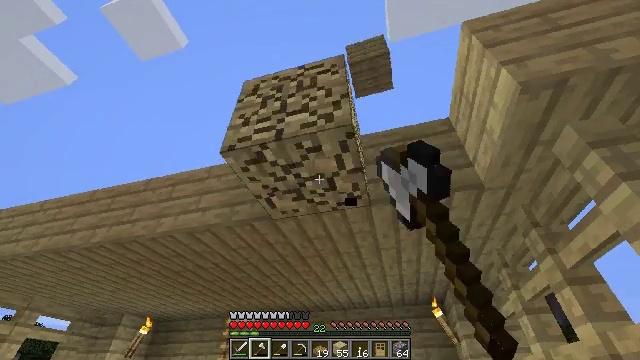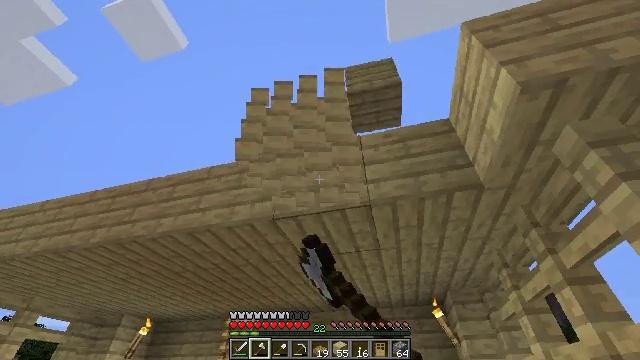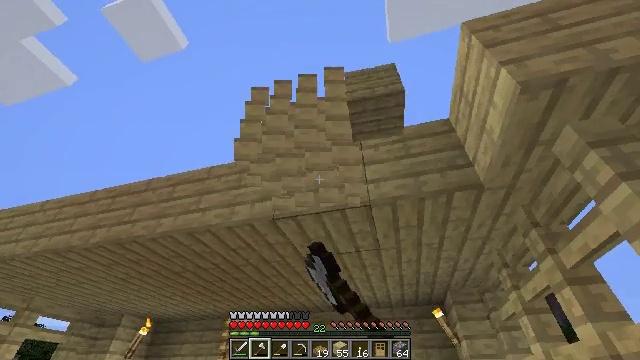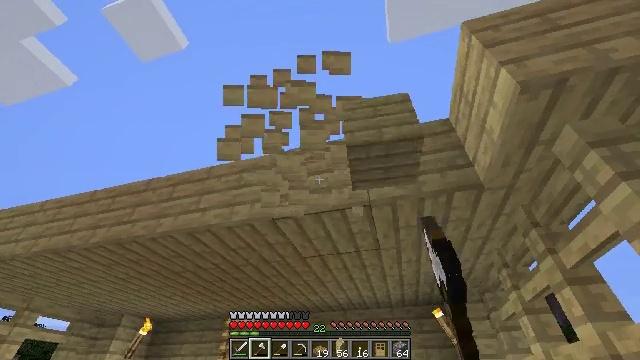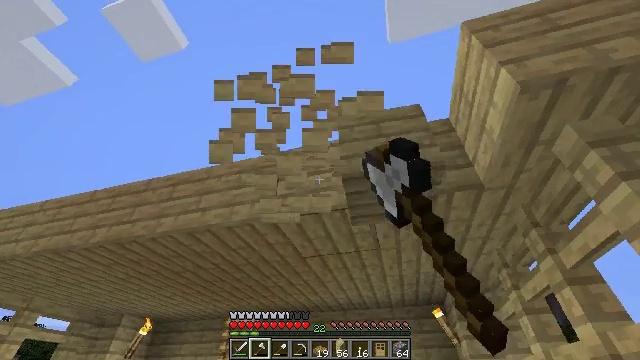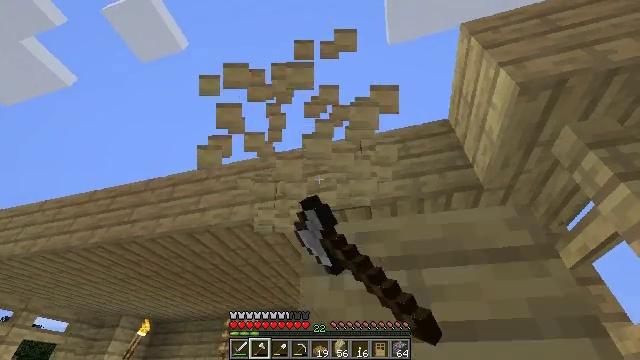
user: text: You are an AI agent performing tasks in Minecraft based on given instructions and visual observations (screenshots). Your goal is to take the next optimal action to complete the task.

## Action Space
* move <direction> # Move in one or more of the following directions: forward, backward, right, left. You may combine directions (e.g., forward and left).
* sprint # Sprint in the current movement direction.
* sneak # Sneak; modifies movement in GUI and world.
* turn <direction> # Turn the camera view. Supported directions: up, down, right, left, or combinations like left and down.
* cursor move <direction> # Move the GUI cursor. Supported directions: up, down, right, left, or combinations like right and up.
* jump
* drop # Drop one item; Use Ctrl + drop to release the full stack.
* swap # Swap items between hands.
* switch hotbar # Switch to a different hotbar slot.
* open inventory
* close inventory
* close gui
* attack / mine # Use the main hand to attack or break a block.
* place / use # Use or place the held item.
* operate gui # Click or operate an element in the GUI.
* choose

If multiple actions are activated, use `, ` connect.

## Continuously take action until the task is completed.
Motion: motion action
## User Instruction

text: Remove birch planks to collect them.
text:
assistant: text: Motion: attack / mine
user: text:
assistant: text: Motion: attack / mine
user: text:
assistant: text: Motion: attack / mine
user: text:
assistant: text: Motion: attack / mine
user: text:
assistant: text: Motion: attack / mine
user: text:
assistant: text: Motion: attack / mine